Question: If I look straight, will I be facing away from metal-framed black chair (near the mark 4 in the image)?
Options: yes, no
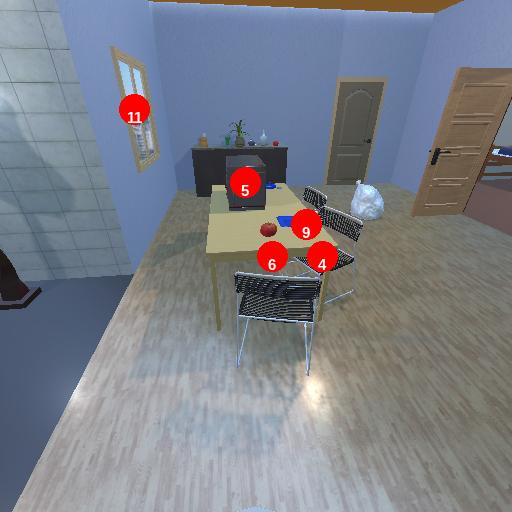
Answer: yes